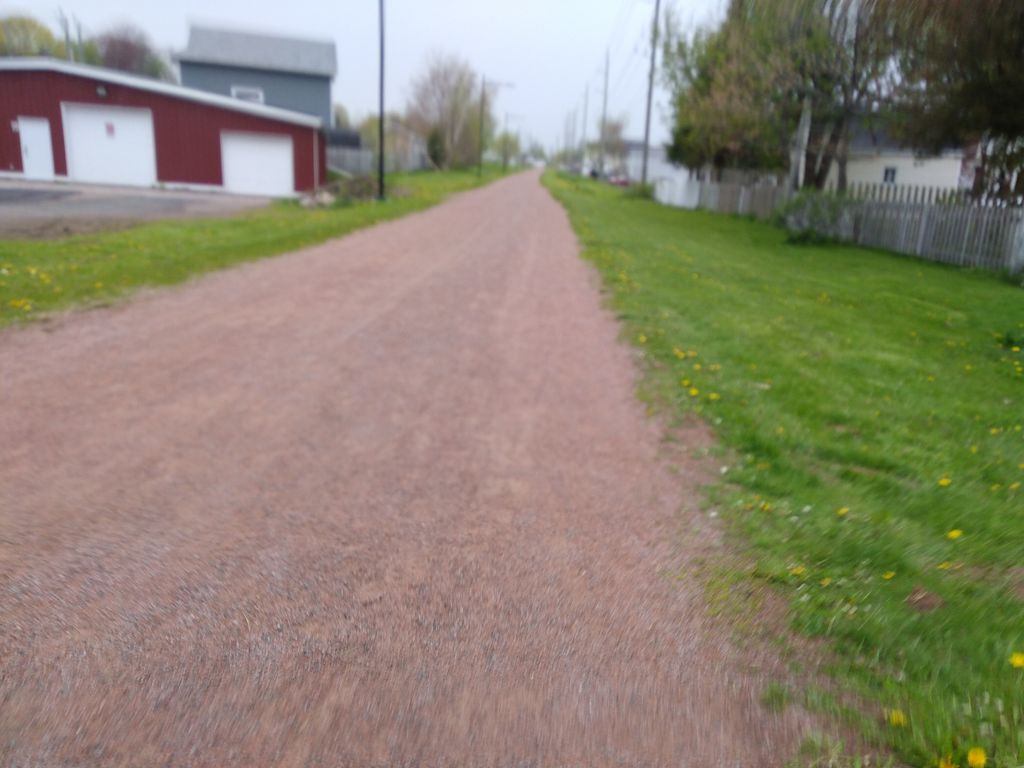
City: charlottetown